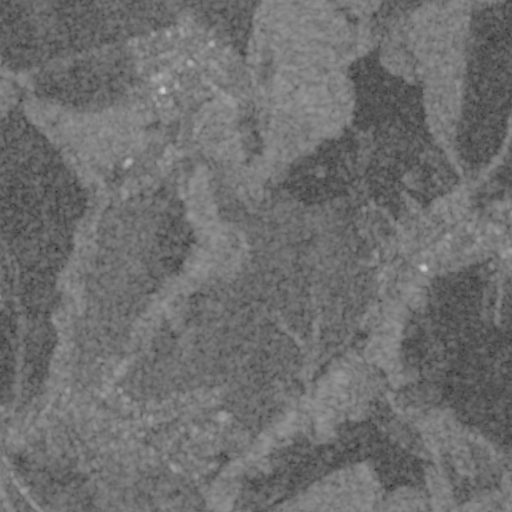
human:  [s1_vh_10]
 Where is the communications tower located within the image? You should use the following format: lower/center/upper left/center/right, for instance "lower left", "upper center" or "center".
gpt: The communications tower is located in the center of the image.
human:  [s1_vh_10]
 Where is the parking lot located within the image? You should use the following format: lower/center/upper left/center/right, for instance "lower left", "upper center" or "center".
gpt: The parking lot is located in the center right of the image.
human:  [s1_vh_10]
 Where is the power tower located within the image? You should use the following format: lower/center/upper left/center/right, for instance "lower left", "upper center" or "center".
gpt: The power tower is located in the upper right of the image.
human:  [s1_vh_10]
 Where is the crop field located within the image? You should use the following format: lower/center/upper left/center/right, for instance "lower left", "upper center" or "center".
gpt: There is no crop field in the image.

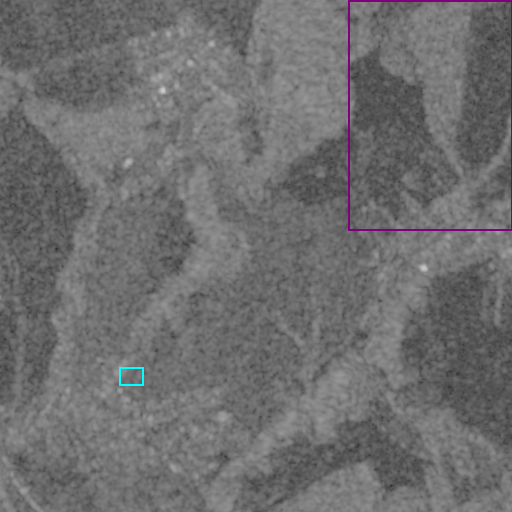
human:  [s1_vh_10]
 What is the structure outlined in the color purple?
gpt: The structure outlined in purple is a crop field.
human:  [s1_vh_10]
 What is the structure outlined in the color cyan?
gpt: The structure outlined in cyan is a park.
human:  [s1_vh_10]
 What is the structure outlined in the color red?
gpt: There is no red outline.